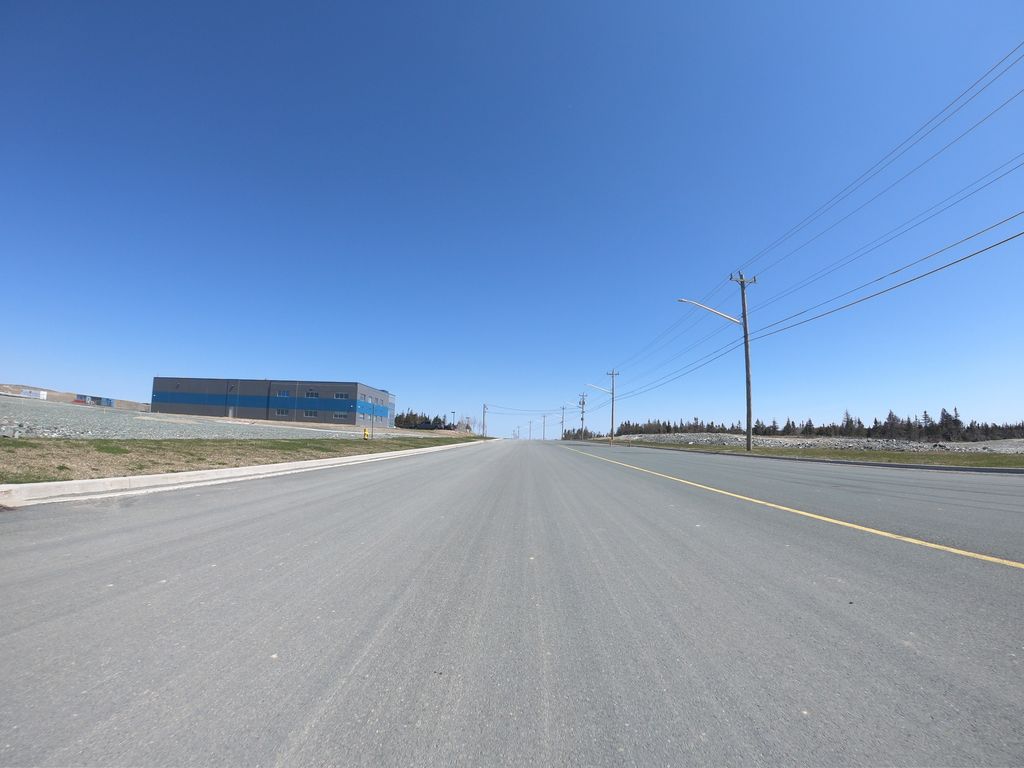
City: st_johns